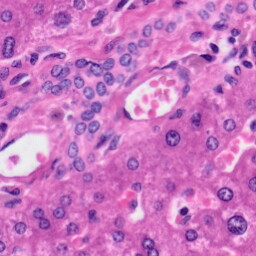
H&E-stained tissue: Liver